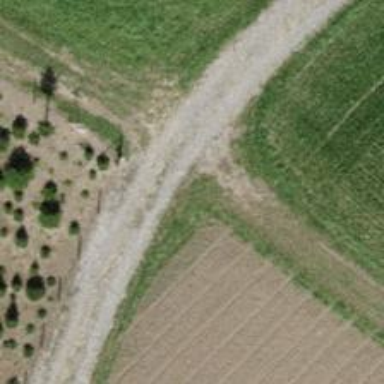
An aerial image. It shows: Gravel track of grade3 type.